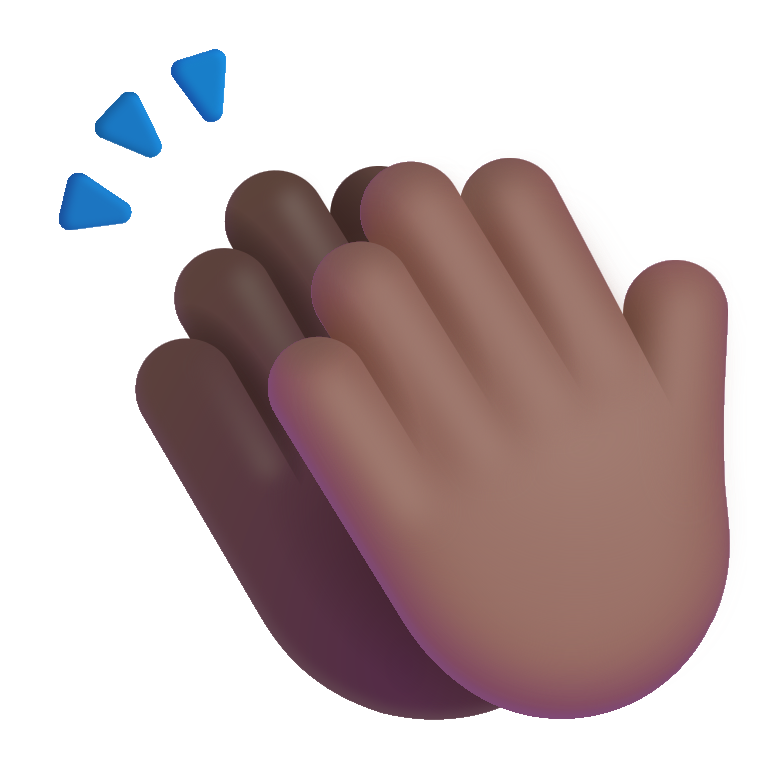
clapping hands color  dark